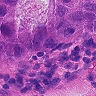
Metastatic tissue present: yes